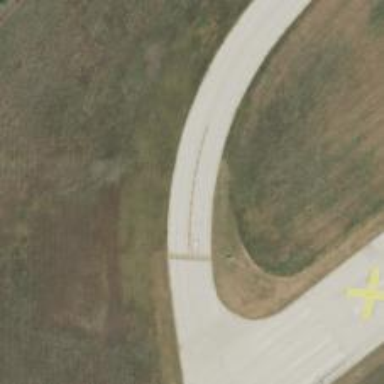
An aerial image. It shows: Image of taxiway at airport.